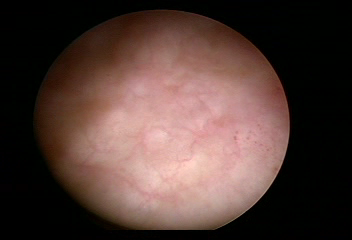
Modality: WLC
Class: Normal mucosa
Bladder cancer association: No